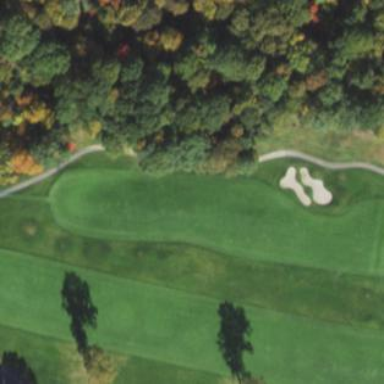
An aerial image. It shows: Golf fairway surrounded by grass.